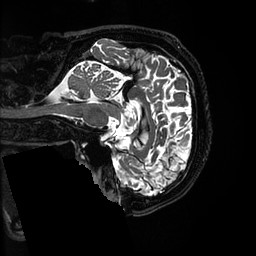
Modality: T2w
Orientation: sagittal
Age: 64
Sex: male
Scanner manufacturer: ge
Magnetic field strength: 3 T
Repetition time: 3.202 s
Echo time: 0.06676 s